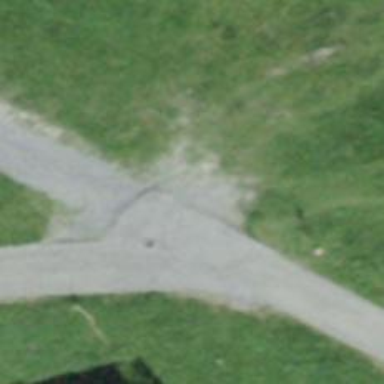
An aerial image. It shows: Pebblestone path with grade3 tracktype.